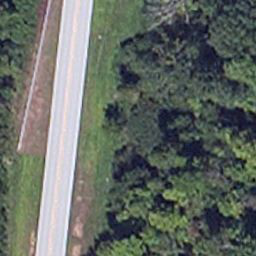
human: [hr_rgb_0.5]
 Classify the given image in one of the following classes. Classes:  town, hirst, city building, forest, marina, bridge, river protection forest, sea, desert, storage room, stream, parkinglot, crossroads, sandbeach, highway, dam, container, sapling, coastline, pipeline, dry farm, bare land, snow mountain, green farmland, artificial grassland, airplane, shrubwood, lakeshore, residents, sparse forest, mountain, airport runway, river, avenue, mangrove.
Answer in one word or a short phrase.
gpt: avenue